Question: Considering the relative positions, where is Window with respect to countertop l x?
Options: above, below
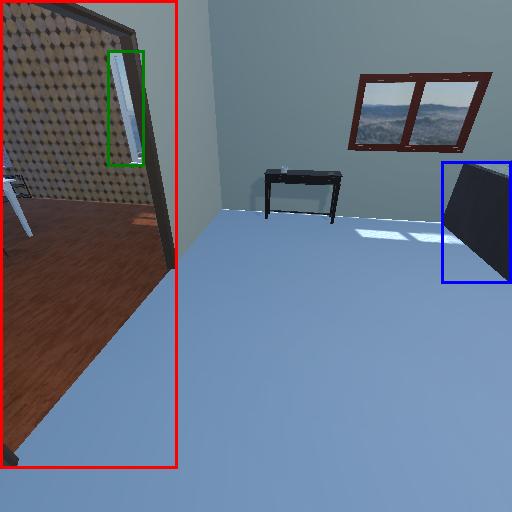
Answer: above